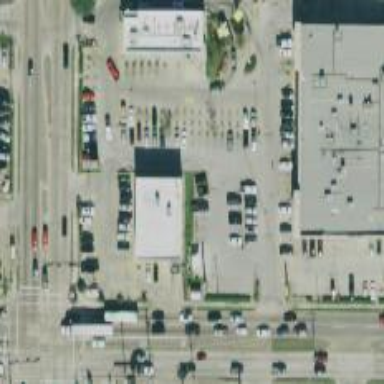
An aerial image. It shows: Parking space.